Aerial crown-view tile of a tropical tree (Barro Colorado Island, Panama), acquired 20240813:
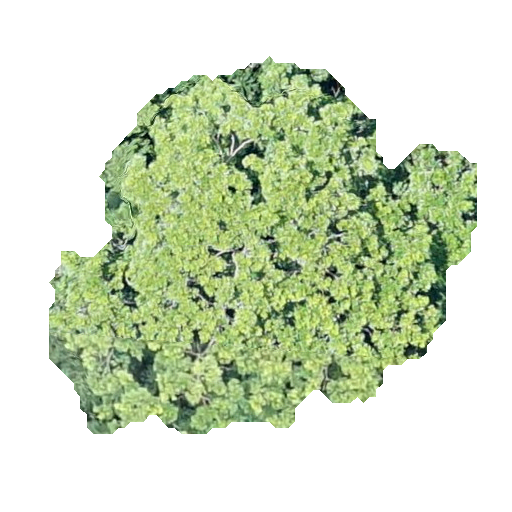
Species: Simarouba amara
GBIF accepted scientific name: Simarouba amara
Crown area: 170.079 m²